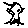
Label: tree